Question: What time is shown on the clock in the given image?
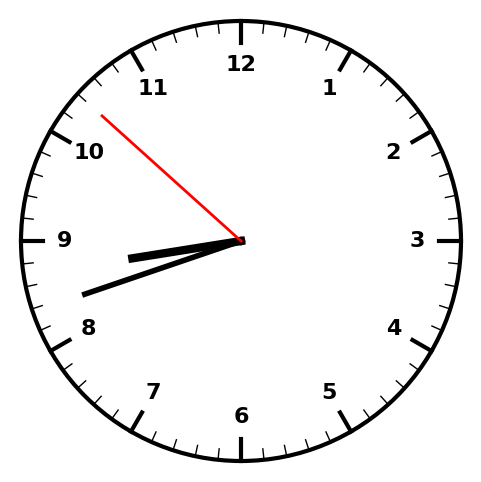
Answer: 08:41:52